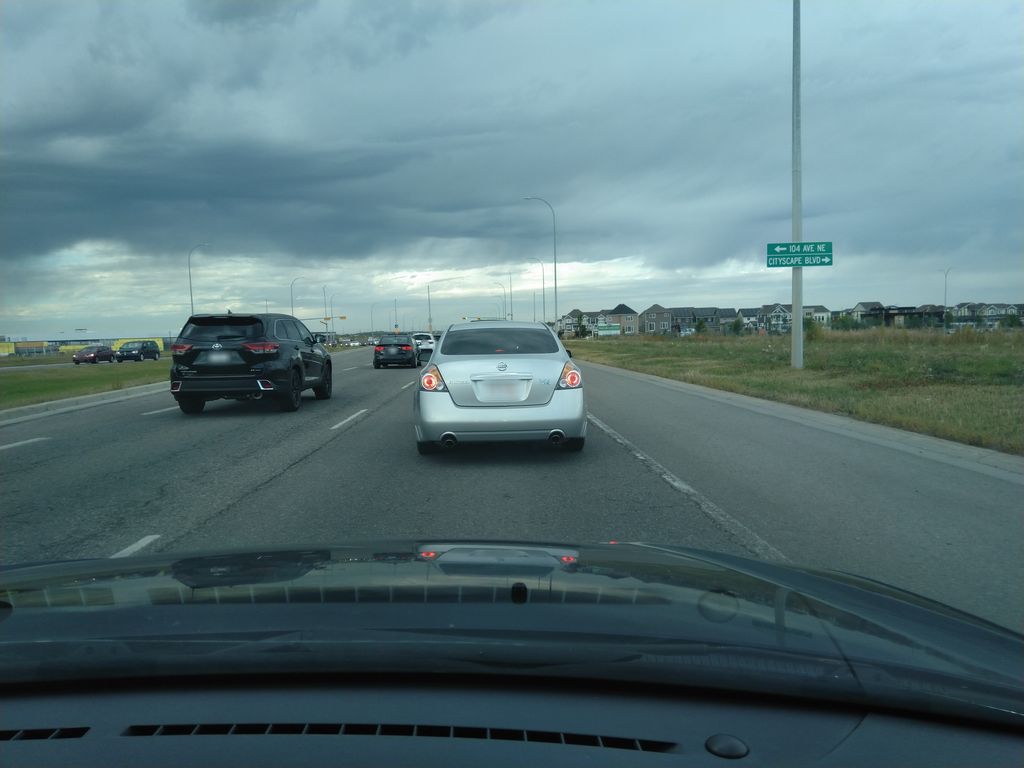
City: calgary